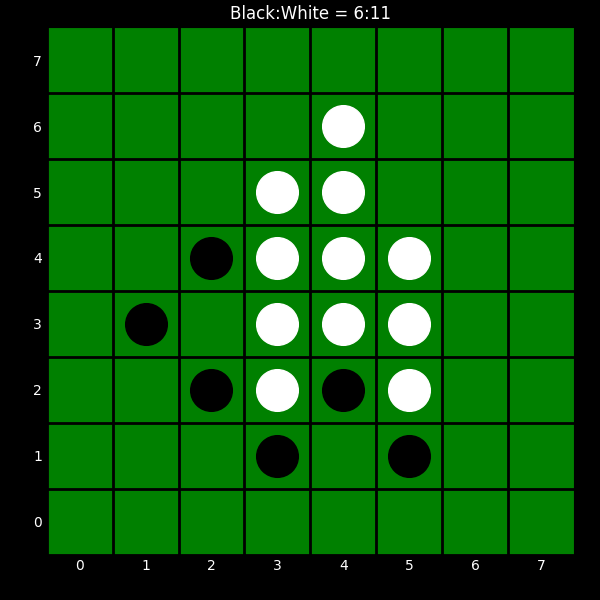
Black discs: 6
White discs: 11